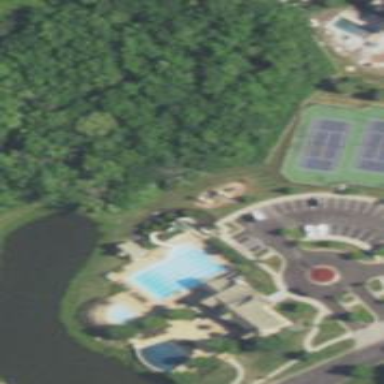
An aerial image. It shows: Water slide attraction.